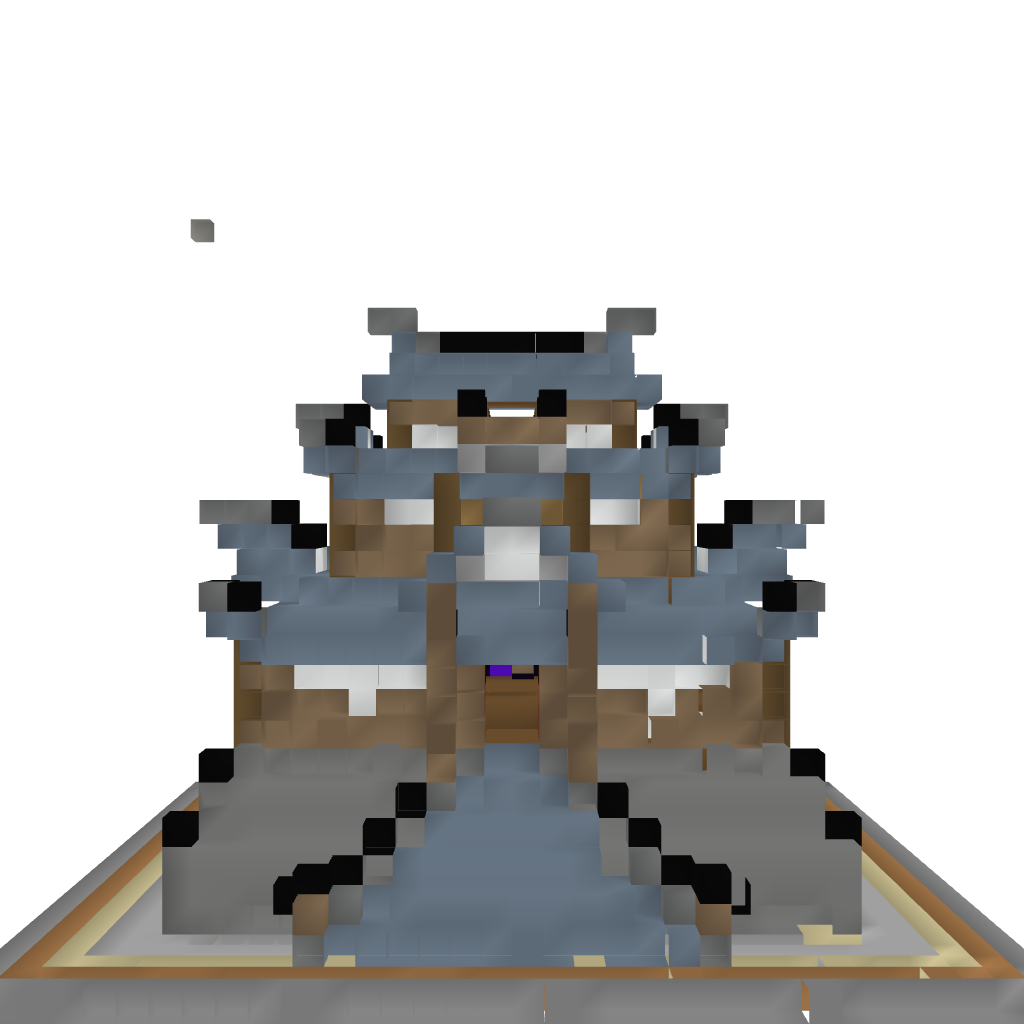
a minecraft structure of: Supreme Class Asian Style House